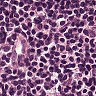
Metastatic tissue present: no